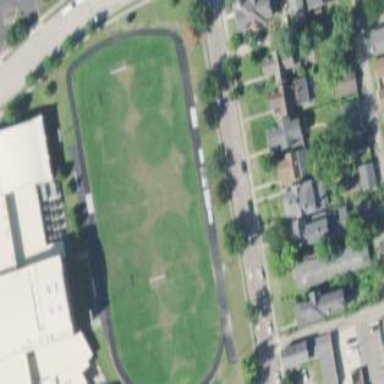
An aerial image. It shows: Pitch for American football.